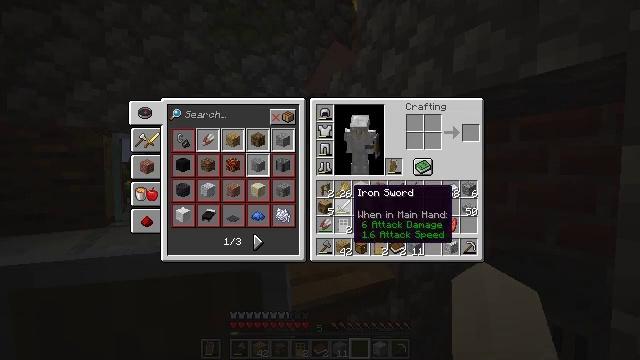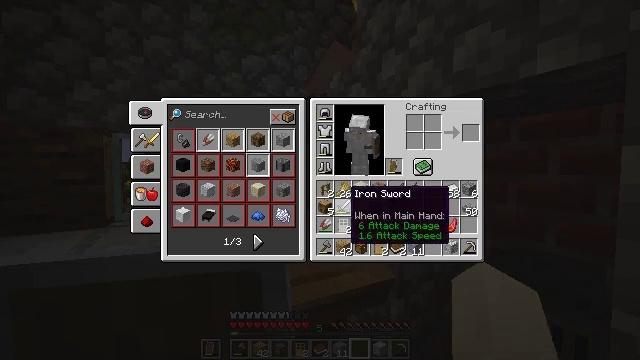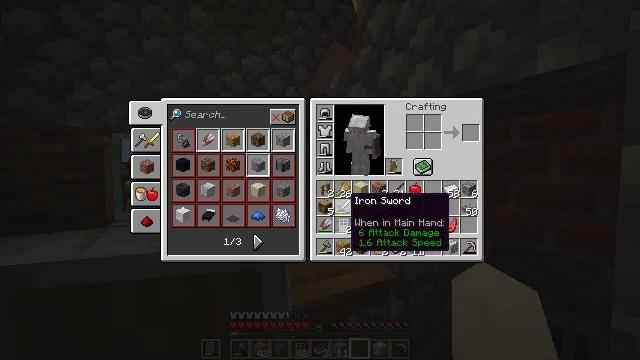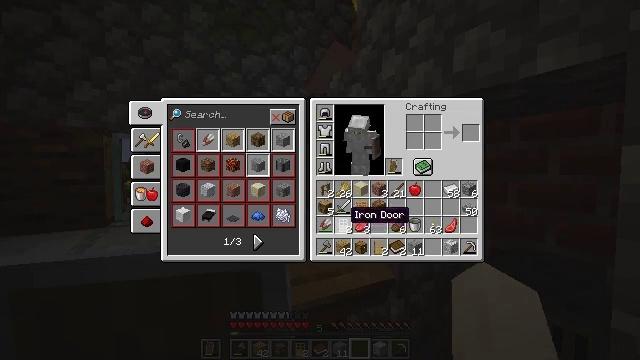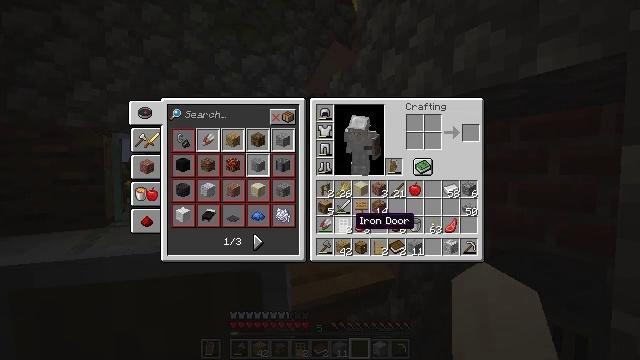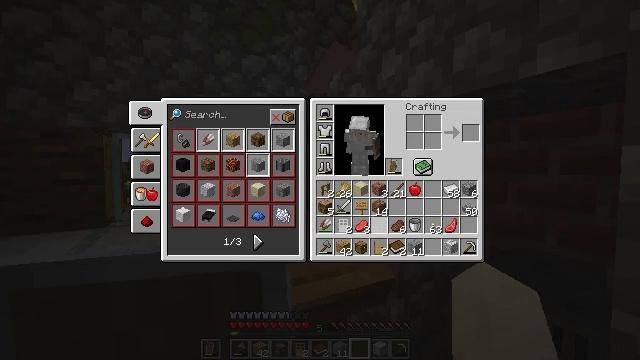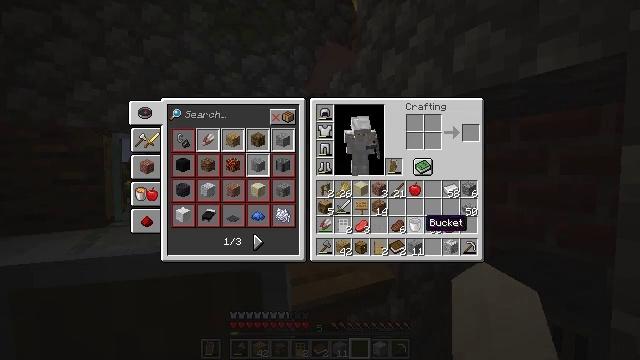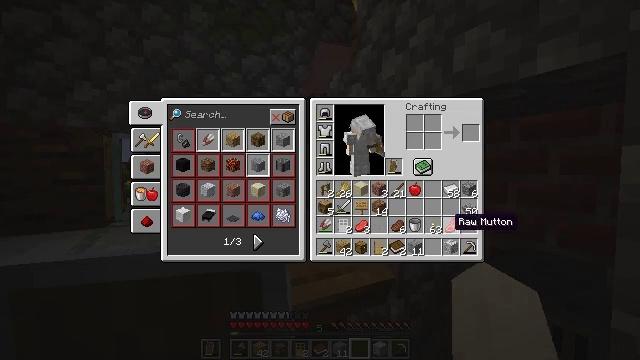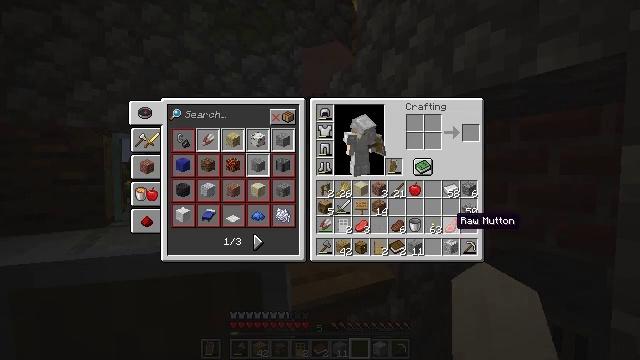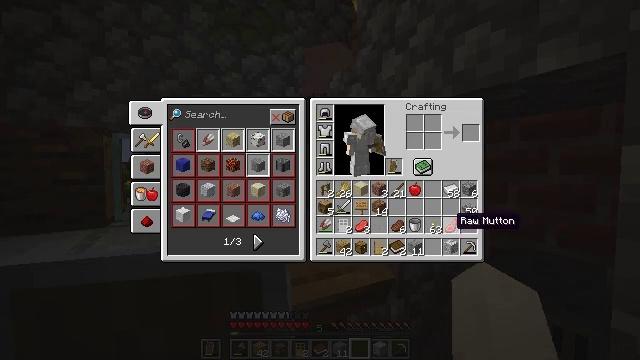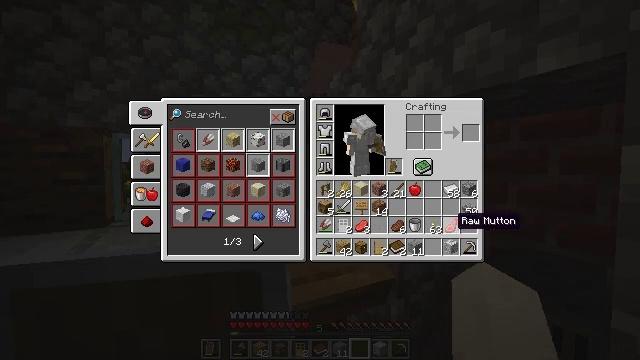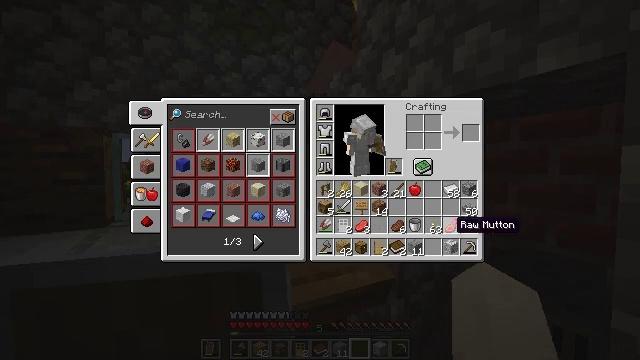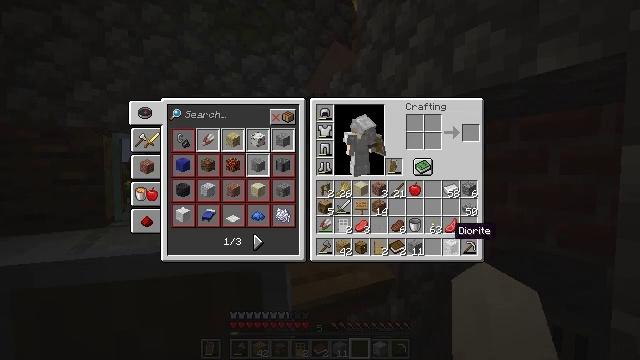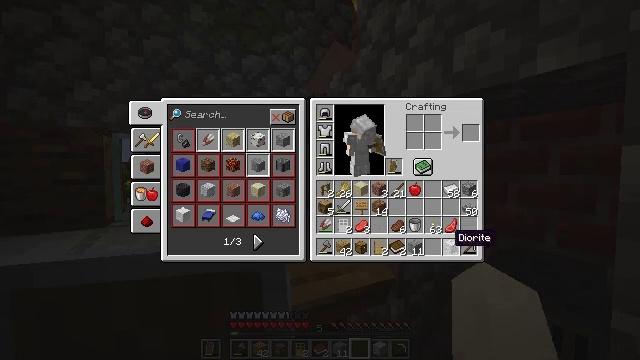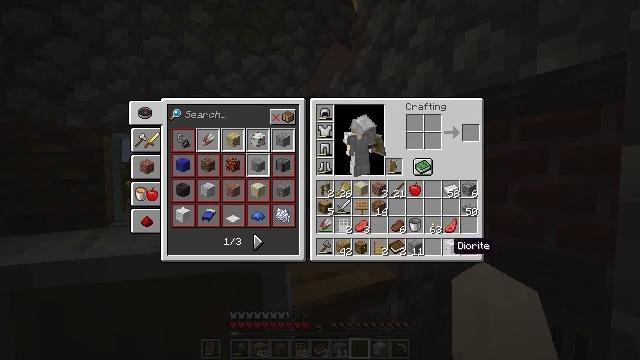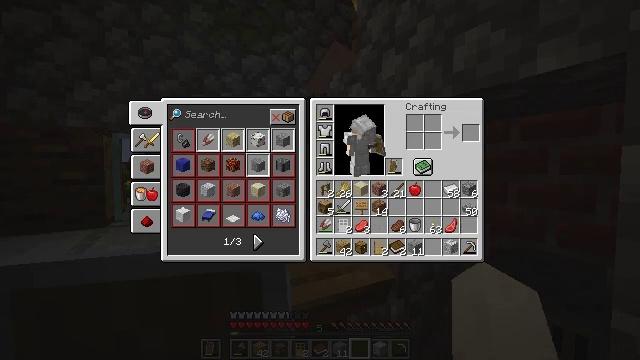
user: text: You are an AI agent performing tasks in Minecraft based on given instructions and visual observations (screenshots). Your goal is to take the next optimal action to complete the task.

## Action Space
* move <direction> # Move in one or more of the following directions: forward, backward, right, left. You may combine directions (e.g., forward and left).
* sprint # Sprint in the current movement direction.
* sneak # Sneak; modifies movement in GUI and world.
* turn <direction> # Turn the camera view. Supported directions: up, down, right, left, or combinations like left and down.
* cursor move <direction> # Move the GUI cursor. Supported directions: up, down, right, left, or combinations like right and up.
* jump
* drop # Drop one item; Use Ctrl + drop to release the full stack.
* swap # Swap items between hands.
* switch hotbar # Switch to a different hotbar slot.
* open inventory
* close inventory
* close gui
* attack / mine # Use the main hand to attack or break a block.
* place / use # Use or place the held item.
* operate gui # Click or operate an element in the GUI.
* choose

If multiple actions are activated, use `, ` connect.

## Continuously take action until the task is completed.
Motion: motion action
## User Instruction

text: Collect the lectern by destroying it.
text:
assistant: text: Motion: no_op
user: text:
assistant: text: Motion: turn down
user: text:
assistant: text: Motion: turn down
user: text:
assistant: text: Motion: no_op
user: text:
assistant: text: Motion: turn right
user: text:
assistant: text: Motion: turn right
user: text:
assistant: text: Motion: turn right
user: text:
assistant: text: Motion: no_op
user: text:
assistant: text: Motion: no_op
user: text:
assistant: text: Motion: no_op
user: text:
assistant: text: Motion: no_op
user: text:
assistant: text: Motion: no_op
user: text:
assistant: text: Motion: no_op
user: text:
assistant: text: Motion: turn down
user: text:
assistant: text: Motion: no_op
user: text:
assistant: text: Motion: no_op
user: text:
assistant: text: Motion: turn right
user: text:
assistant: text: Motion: no_op
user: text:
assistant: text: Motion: no_op
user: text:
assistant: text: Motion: no_op
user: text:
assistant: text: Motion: turn up
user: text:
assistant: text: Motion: turn up
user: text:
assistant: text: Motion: turn left and up
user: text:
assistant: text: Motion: no_op
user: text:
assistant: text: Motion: no_op
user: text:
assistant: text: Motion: no_op
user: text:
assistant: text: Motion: no_op
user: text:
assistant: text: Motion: no_op
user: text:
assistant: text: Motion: no_op
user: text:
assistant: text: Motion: no_op